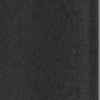
Label: dusty